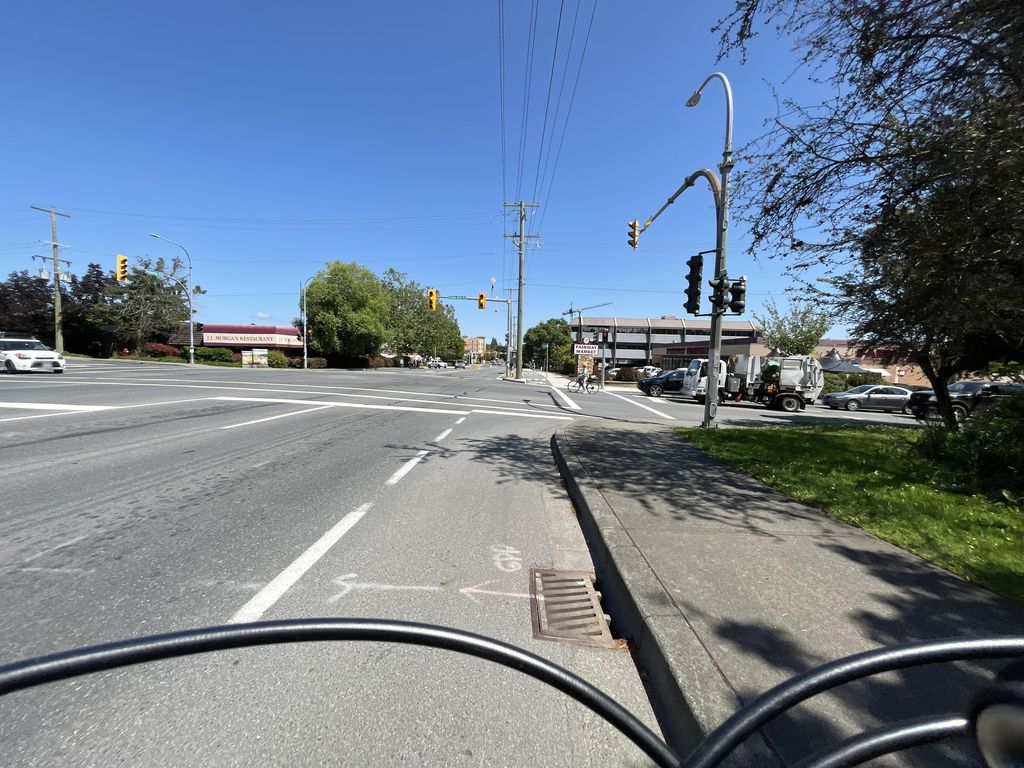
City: victoria